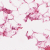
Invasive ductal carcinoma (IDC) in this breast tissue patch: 0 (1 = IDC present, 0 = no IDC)